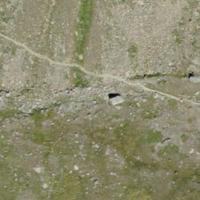
EUNIS habitat code: 31
Species observed at this site:
Sempervivum montanum